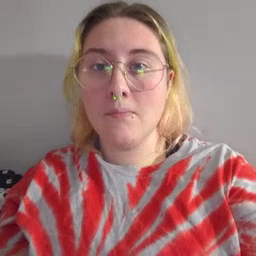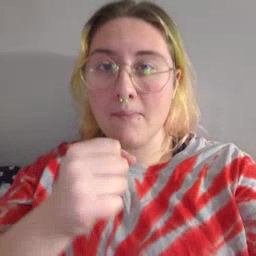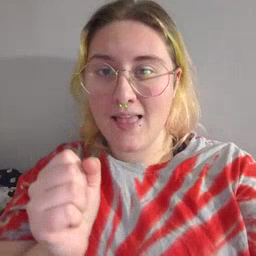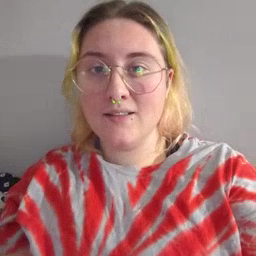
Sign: make